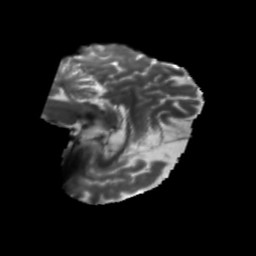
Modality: T2w
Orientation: sagittal
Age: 56
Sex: female
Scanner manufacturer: siemens
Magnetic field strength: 3 T
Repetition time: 5.47 s
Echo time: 0.0854 s